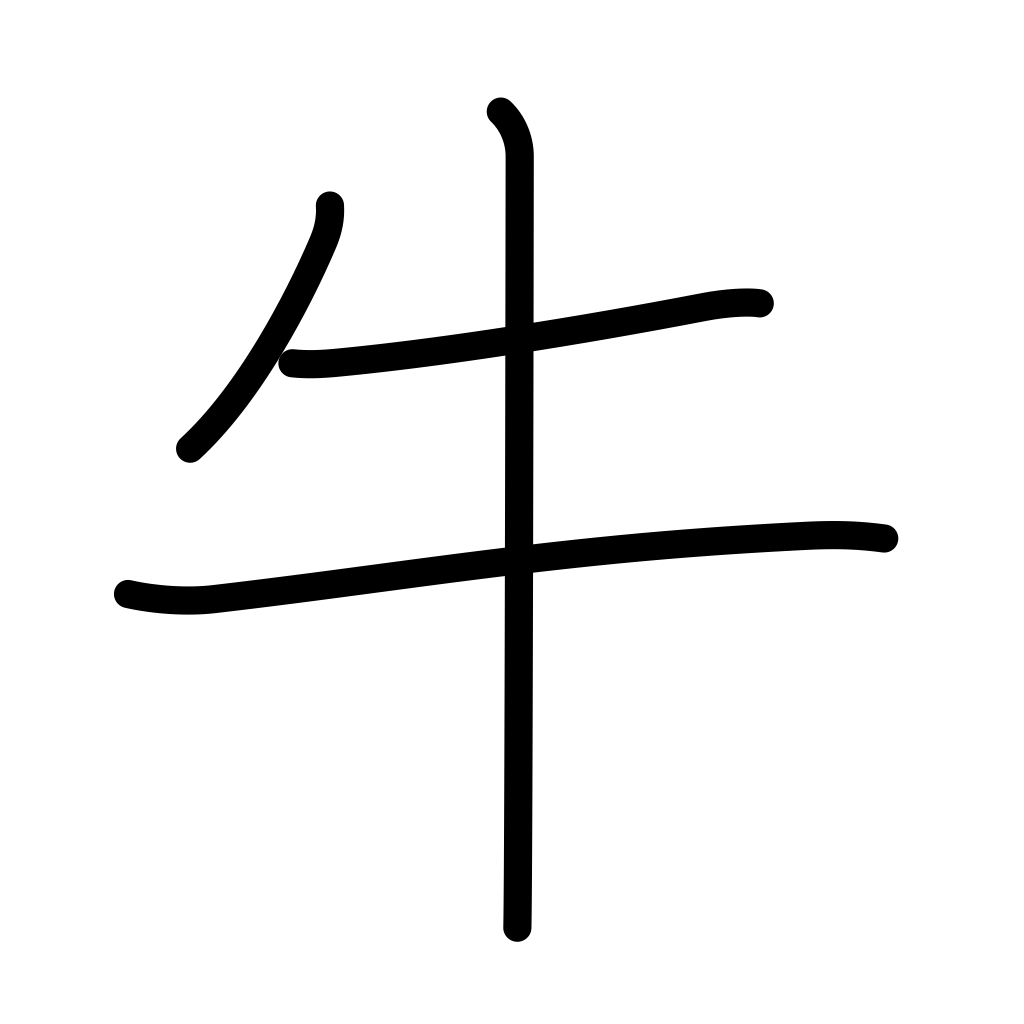
Meaning: cow